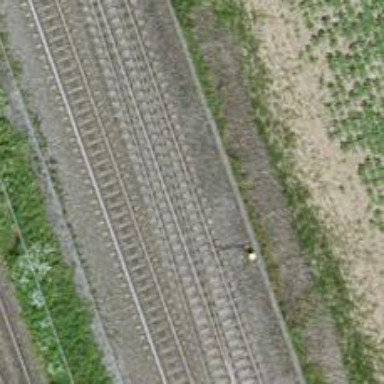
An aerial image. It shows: Siding railway track with electrified contact line.